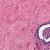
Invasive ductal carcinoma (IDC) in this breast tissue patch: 0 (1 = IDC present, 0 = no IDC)